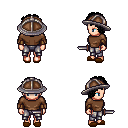
a pixel art fantasy rpg character, female body template, human, light skin, brown long-sleeve shirt, metal pants, black curly afro hairstyle, chain helm, cloth bracers, brown slippers, dagger, four views (front, back, left, right), 2x2 character sprite sheet, small pixel art, hard edges, no anti-aliasing